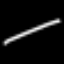
Label: line